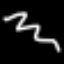
Label: squiggle